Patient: sex M, age 77
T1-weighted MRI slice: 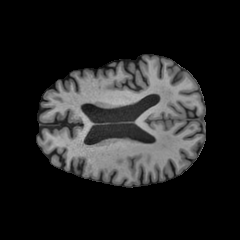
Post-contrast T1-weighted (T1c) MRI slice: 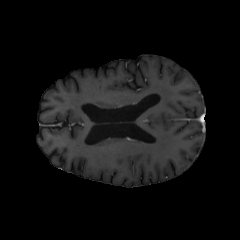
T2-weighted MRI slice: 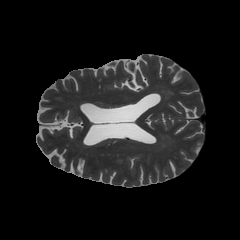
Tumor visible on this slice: no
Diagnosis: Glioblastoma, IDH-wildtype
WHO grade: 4